Field crop: tomato
Growth stage: 1
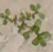
Species: portulaca